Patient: sex F, age 63
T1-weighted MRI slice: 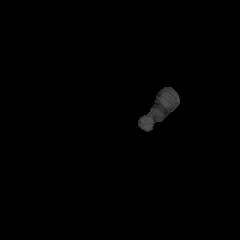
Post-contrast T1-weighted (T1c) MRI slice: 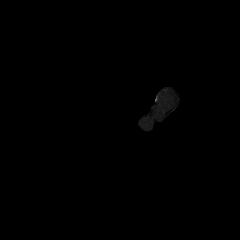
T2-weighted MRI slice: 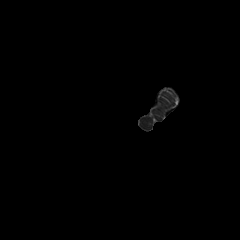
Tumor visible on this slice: no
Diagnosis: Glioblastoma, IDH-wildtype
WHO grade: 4